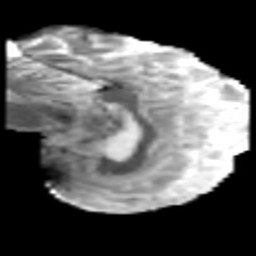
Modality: MD
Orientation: sagittal
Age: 38
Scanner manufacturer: philips
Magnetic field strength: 3 T
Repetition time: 8.6 s
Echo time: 0.127 s